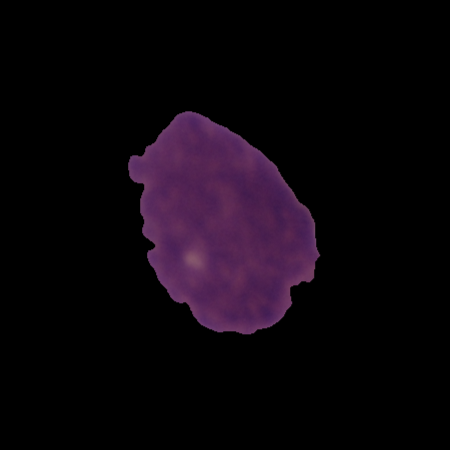
Label: healthy